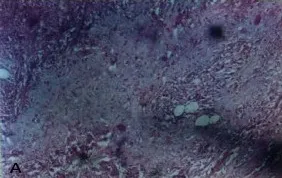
Hyaline matrix with chondroid cells and osteoid cells. (A) 100 x H&E stain hyaline matrix with chondroid cells.
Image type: pathology (h&e)